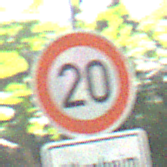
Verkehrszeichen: Geschwindigkeit20
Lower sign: HinweisDurchVerbaleAngabe10
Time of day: Midday
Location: Outdoor (Suburban)
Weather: Clear
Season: NotSpecified
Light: Natural